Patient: sex M, age 48
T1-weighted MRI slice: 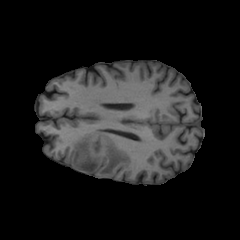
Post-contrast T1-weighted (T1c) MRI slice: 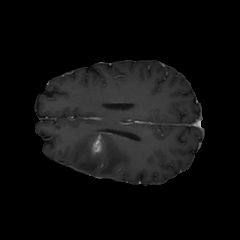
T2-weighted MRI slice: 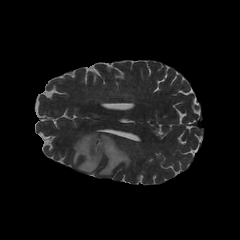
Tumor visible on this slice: yes
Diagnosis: Glioblastoma, IDH-wildtype
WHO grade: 4